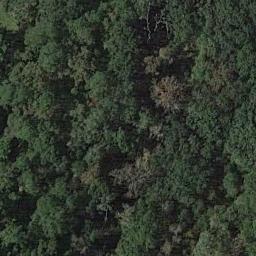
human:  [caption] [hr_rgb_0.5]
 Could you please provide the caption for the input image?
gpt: Many green trees are in a forest .

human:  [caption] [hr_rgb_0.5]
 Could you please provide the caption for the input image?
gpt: This is a dense forest .

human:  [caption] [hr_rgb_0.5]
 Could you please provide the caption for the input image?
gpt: The forest has a lot of dense green trees and some yellow trees mixed with green trees .

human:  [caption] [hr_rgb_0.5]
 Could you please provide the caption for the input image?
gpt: The forest is consist of dry trees and green trees .

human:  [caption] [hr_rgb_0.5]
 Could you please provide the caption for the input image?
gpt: A dense forest with many green trees .